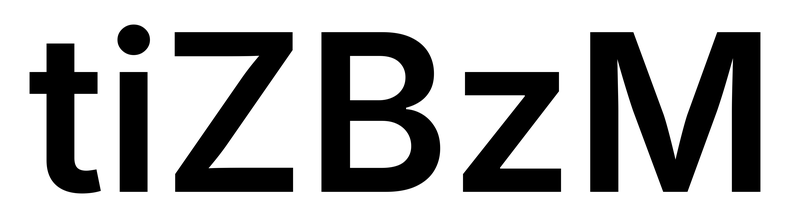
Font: Inter_SemiBold